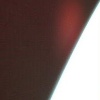
Label: sunburn